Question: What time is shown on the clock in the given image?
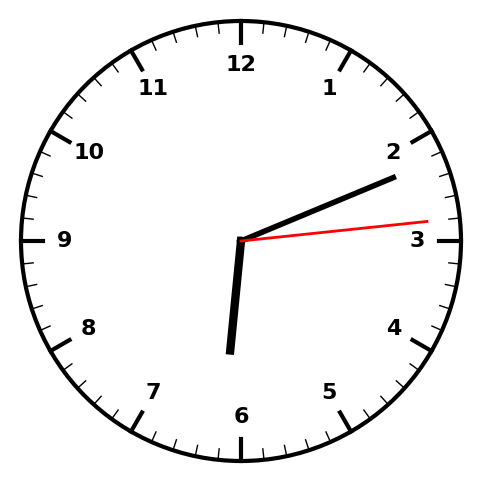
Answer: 06:11:14